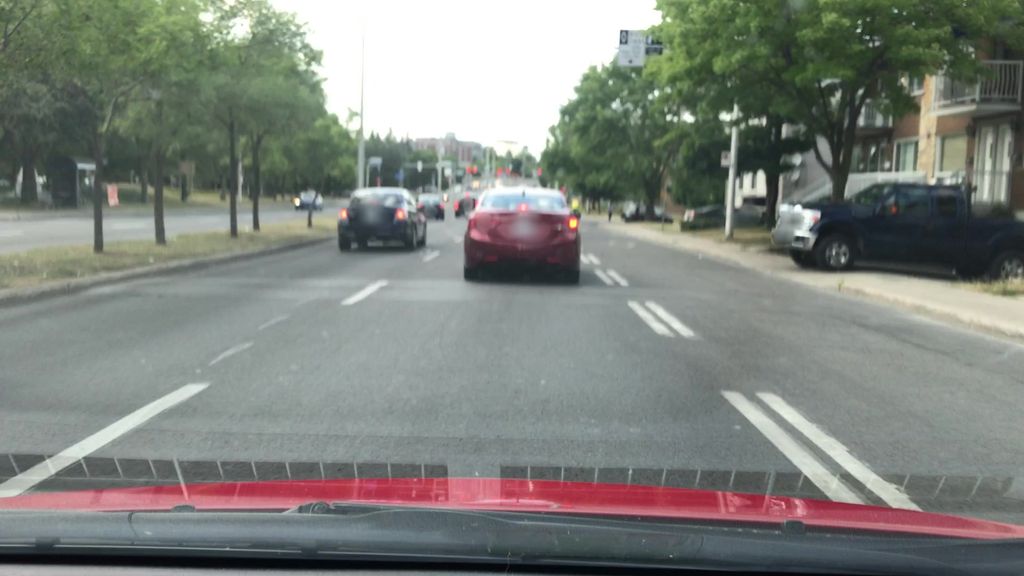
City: montreal